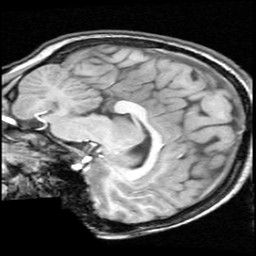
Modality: T1w
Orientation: sagittal
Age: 13
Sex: female
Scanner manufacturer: ge
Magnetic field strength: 1.5 T
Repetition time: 0.03333 s
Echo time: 0.008 s